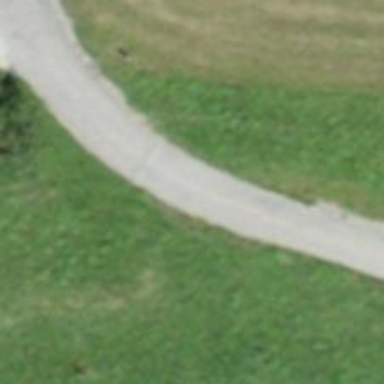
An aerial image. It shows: Unclassified road.